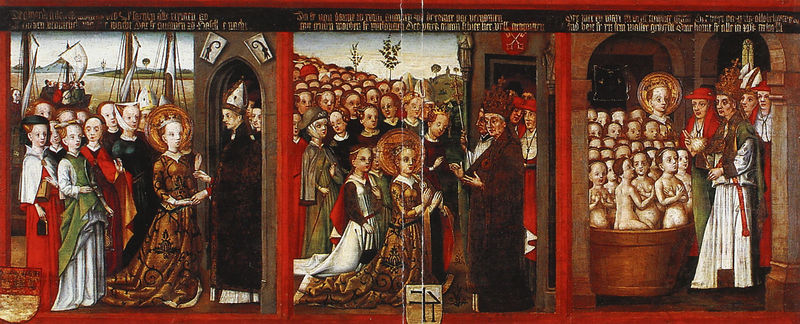
Titel: Ursula-Zyklus
Künstler: kölnisch Meister
Standort: Köln, St. Ursula (EU - D - NRW)
Schlagwörter: gruppe, himmel, nackt, frauen, see, männer, rot, malerei, böse, tod, kirche, gewand, krone, kinder, schiff, schiffe, schrift, segel, bischof, papst, durchgang, kloster, text, kardinal, altar, wappen, heiligenschein, gut, hölle, priester, segnen, geistliche, mitra, heilige, opfer, schlüssel, heilig, taufe, sünde, szenen, altarbild, tafelbild, köln, stifter, martyrium, pilger, triptychon, bischofsstab, jungfrauen, ölzweig, heil, vita, ursula, pabst, ölzweige, m, 11000, dreiheiligenschein, hölle+